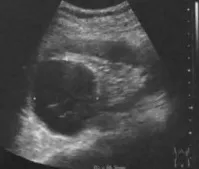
Imaging features of the left renal lesion. (A. February 28, 2013) Ultrasound revealed the cystic echogenic mass measuring 6.4 x 5.5 cm.
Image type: radiology (ultrasound)